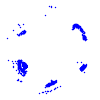
Particle: pion